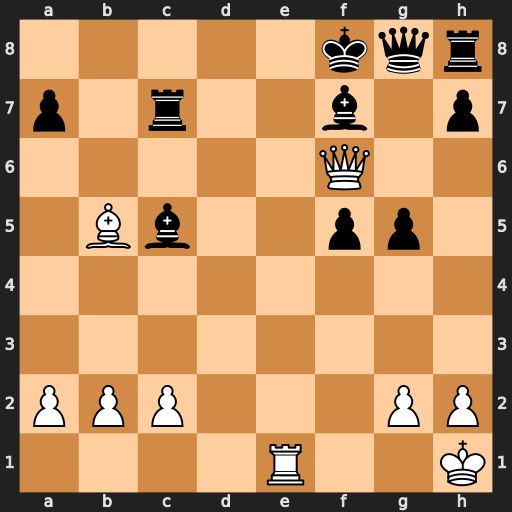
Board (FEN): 5kqr/p1r2b1p/5Q2/1Bb2pp1/8/8/PPP3PP/4R2K
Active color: w
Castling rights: -
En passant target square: -
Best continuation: Re8#